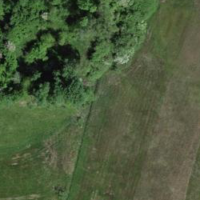
EUNIS habitat code: 24
Species observed at this site:
Chrysomela populi
Tettigonia viridissima